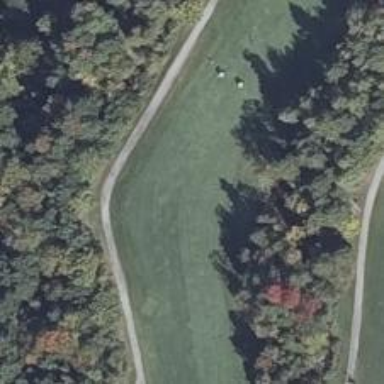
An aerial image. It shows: Golf hole.